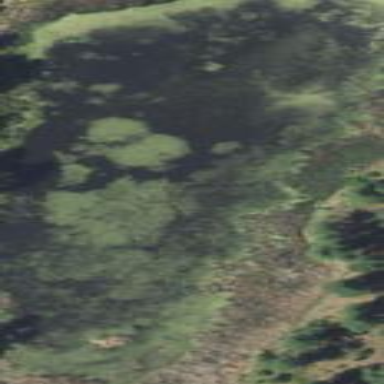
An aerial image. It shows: Pond surrounded by natural water.